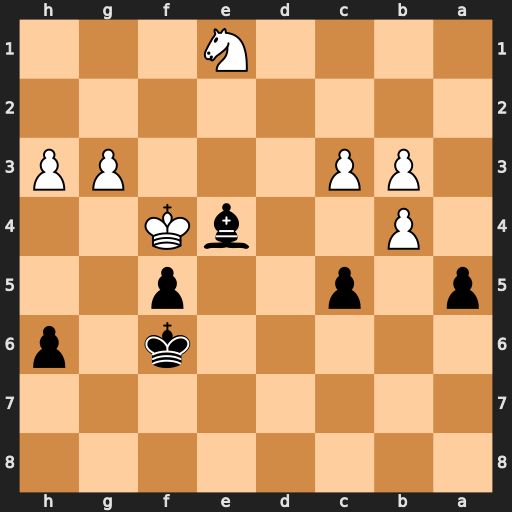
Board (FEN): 8/8/5k1p/p1p2p2/1P2bK2/1PP3PP/8/4N3
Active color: b
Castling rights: -
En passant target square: -
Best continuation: c4 bxc4 a4 g4 a3